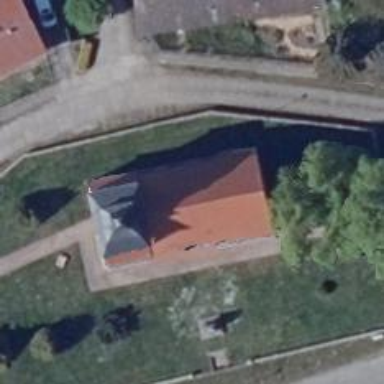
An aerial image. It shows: Place of worship.